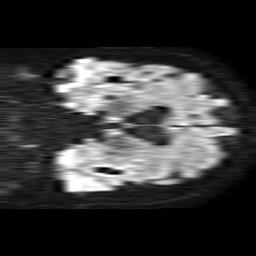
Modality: TRACE
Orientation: coronal
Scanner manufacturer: philips
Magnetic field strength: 1.5 T
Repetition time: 4.6 s
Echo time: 0.08631 s